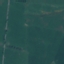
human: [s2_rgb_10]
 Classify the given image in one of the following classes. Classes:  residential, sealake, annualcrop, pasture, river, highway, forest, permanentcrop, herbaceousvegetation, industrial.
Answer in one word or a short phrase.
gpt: Pasture